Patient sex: F
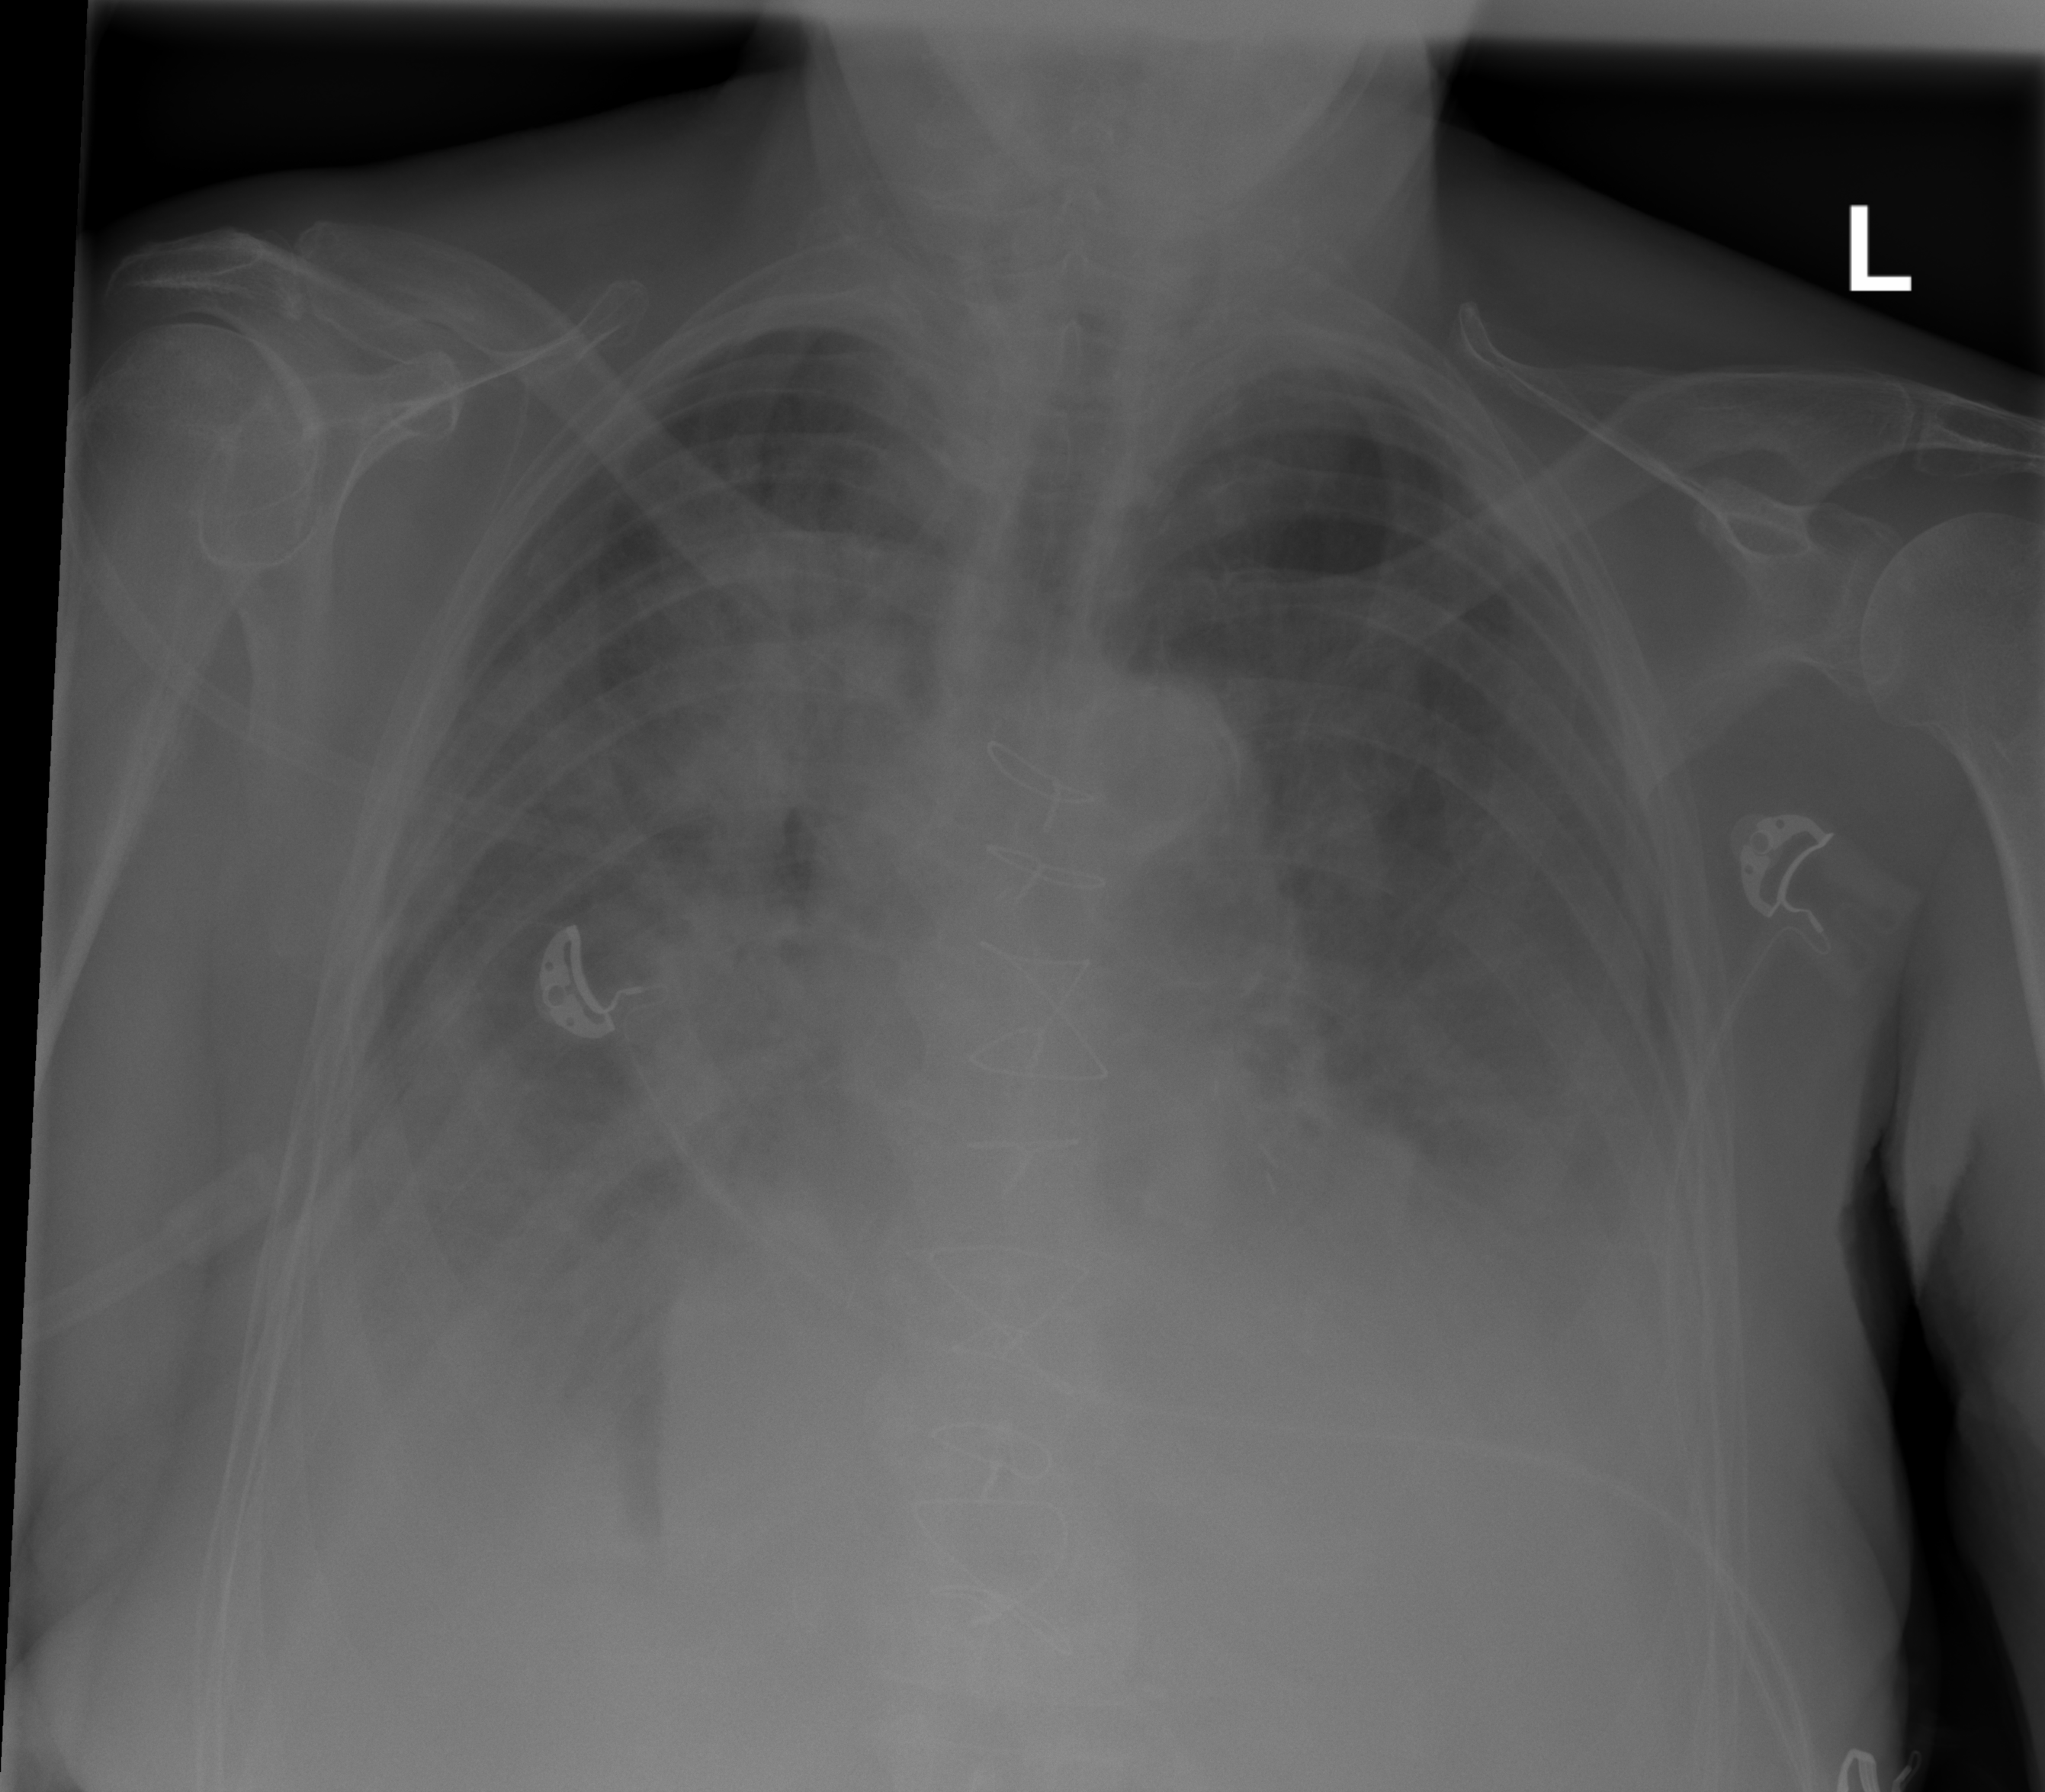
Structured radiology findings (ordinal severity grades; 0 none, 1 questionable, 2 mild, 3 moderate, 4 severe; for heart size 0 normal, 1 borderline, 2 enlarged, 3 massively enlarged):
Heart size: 2
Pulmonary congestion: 2
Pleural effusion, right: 3
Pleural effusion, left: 3
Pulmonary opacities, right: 3
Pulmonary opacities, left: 3
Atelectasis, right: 2
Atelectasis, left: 2